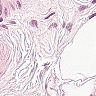
Metastatic tissue present: no